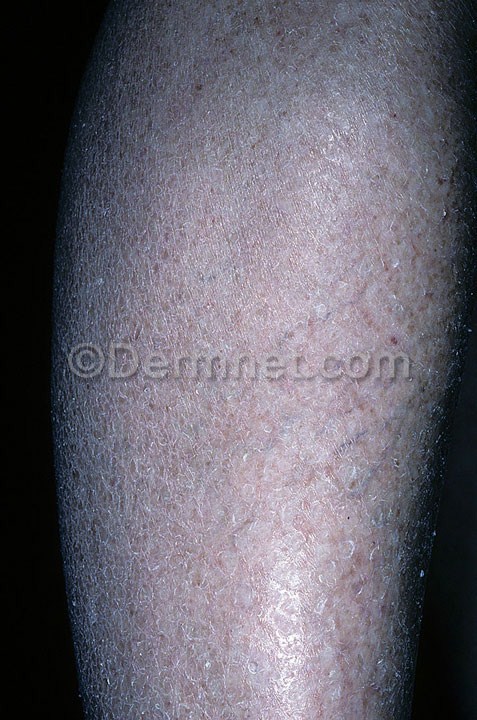
Disease: Atopic Dermatitis Photos